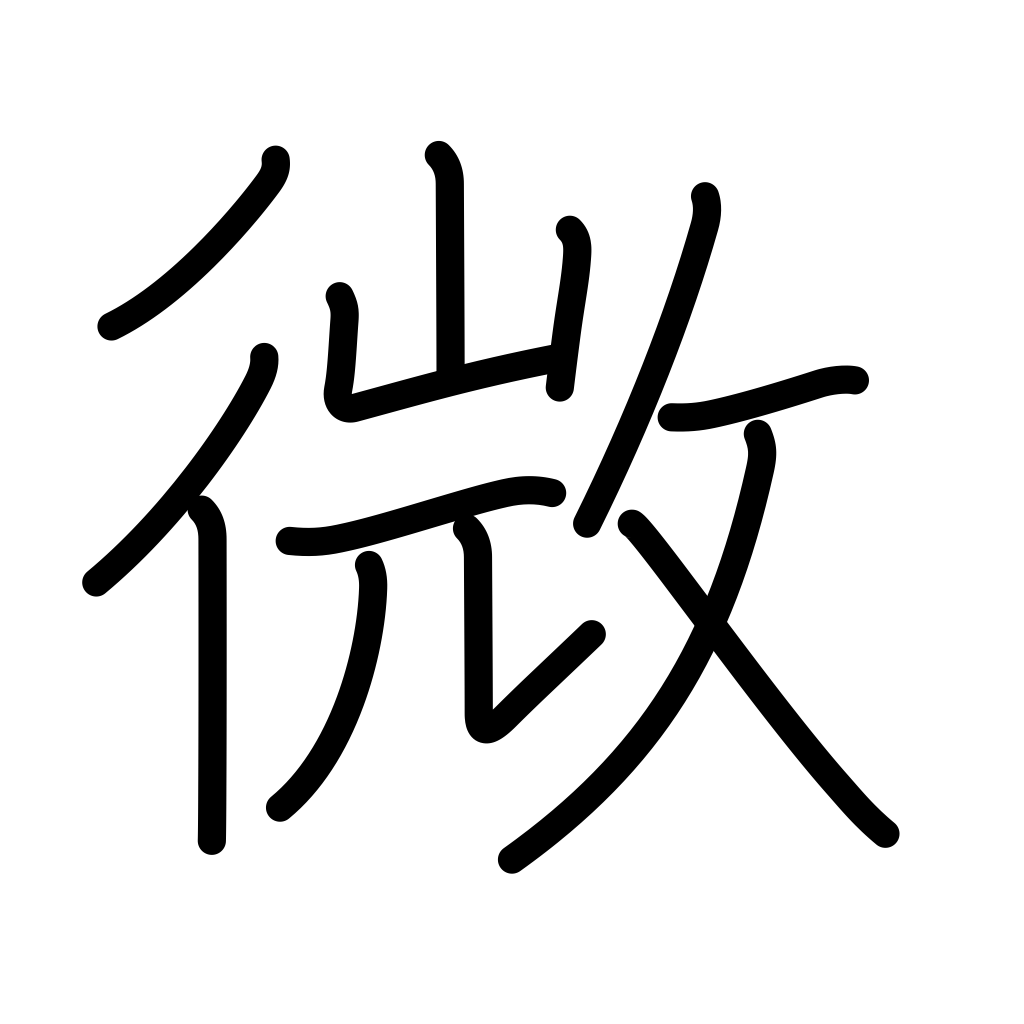
Meaning: delicate, minuteness, insignificance